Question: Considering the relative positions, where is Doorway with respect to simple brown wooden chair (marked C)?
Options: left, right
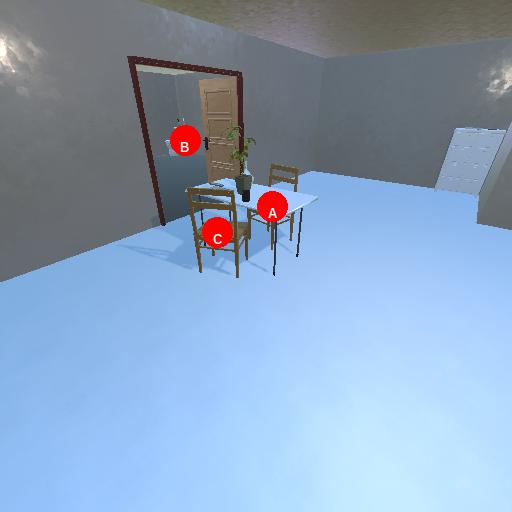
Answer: left